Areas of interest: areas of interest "Zhengzhou-Jinan Expressway Detachment"
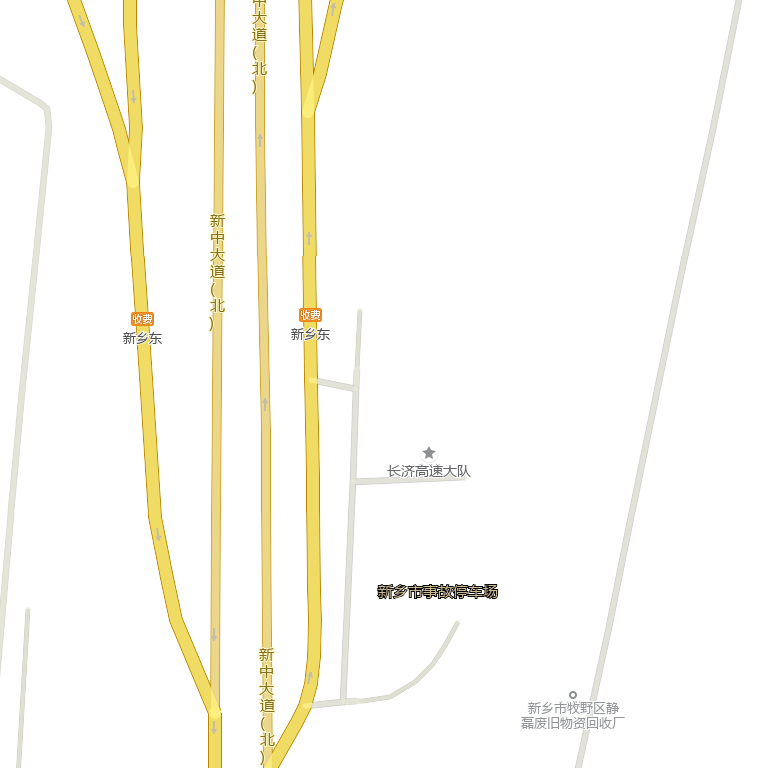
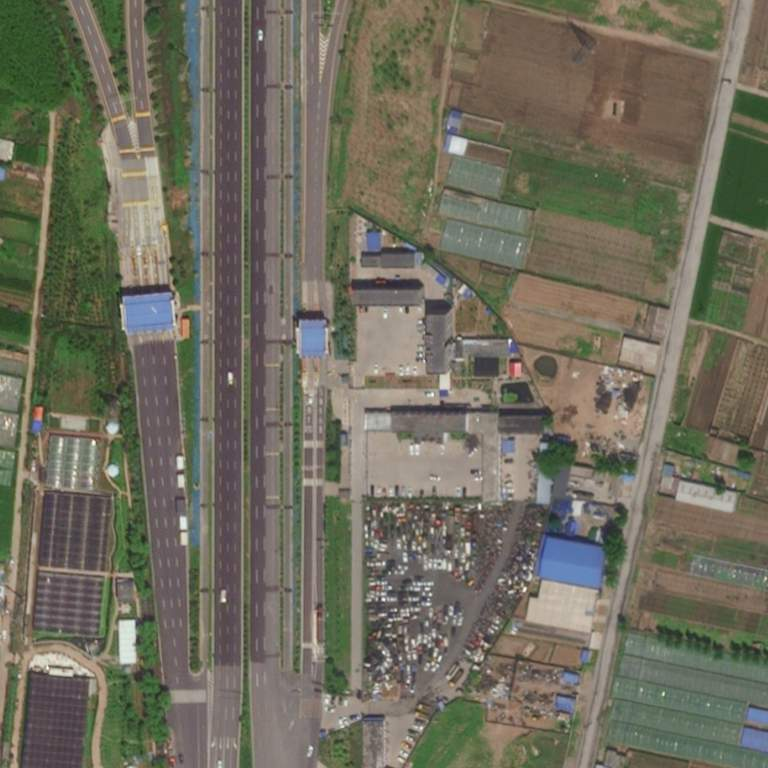